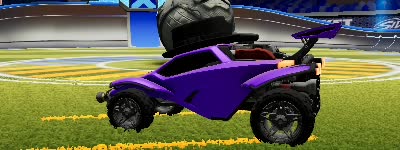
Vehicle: octane